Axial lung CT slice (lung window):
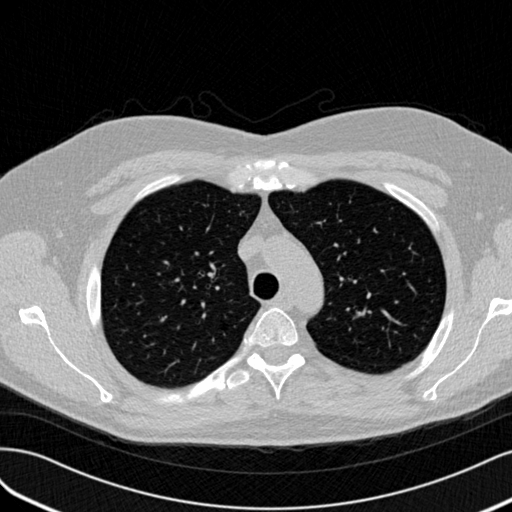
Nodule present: no